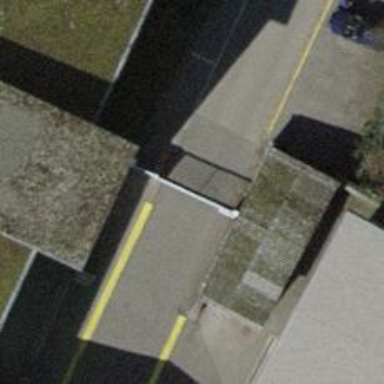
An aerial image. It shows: Gate.